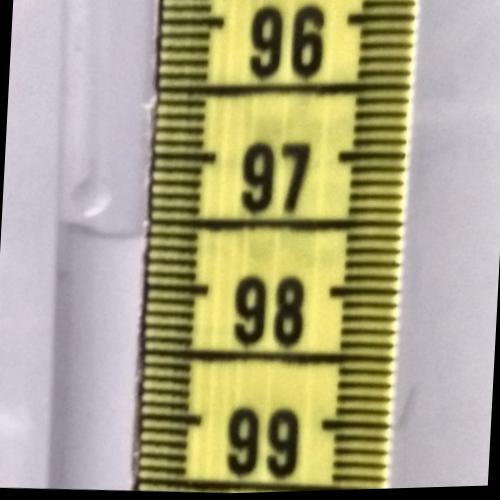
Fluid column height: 97.6 cm